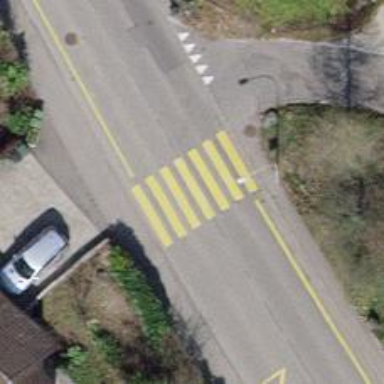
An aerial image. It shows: Crossing on the road.